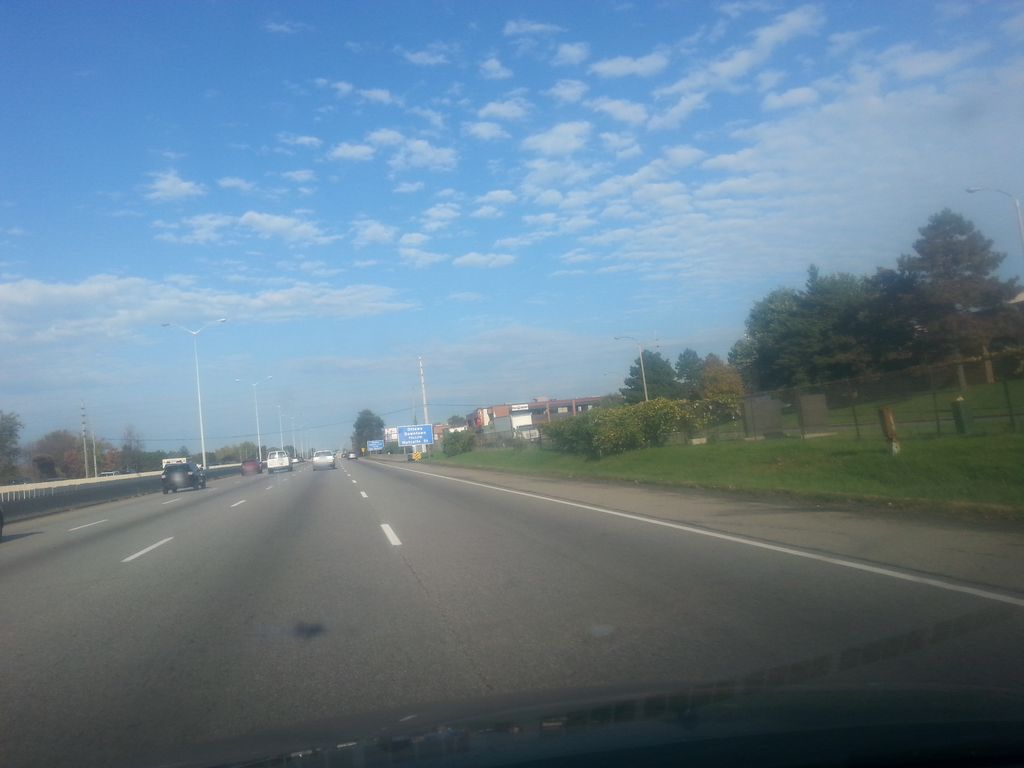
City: ottawa-gatineau